Question: Count the number of objects in the diagram.
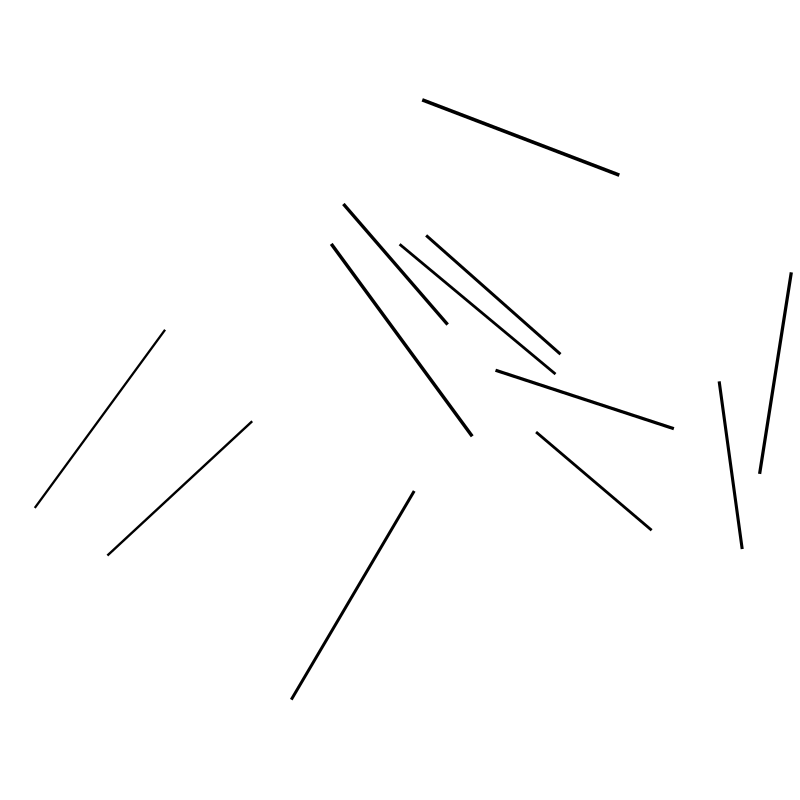
Answer: 12